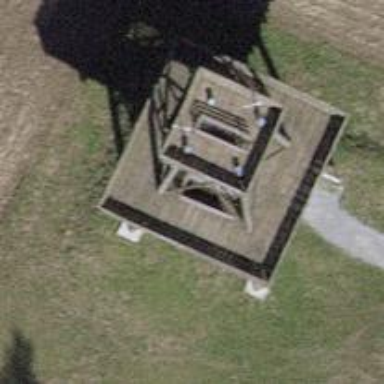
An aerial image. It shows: Tower designated as viewpoint for tourists.